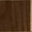
Piece: xx